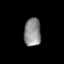
Tissue: prostate
Cell type: T cells
Senescence score: 0.2609
Nuclear area (px): 469
Mean DAPI intensity: 139.373